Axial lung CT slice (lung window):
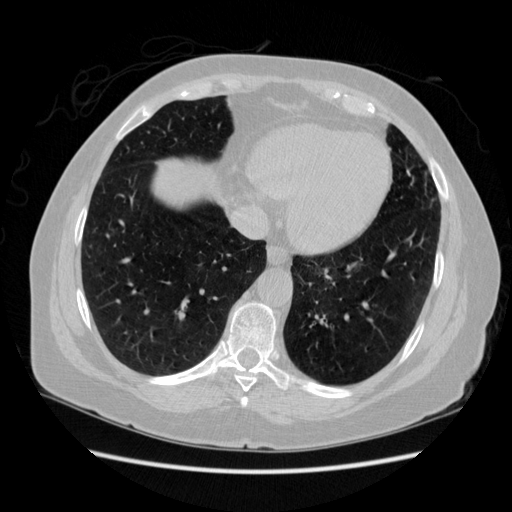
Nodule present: no